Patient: sex F, age 59
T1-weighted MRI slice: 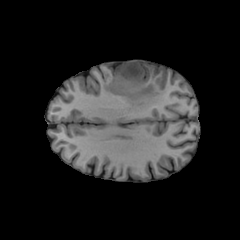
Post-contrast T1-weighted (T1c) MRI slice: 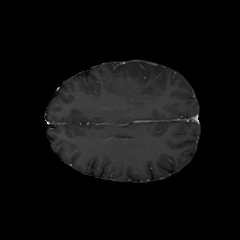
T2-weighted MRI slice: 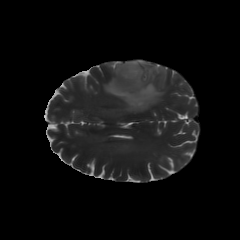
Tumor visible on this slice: yes
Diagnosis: Astrocytoma, IDH-mutant
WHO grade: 3